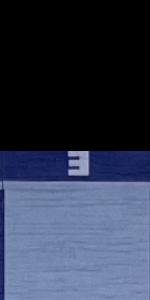
Label: Empty